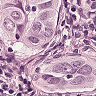
Metastatic tissue present: yes